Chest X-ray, PA view. Patient: 59 years old, sex F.
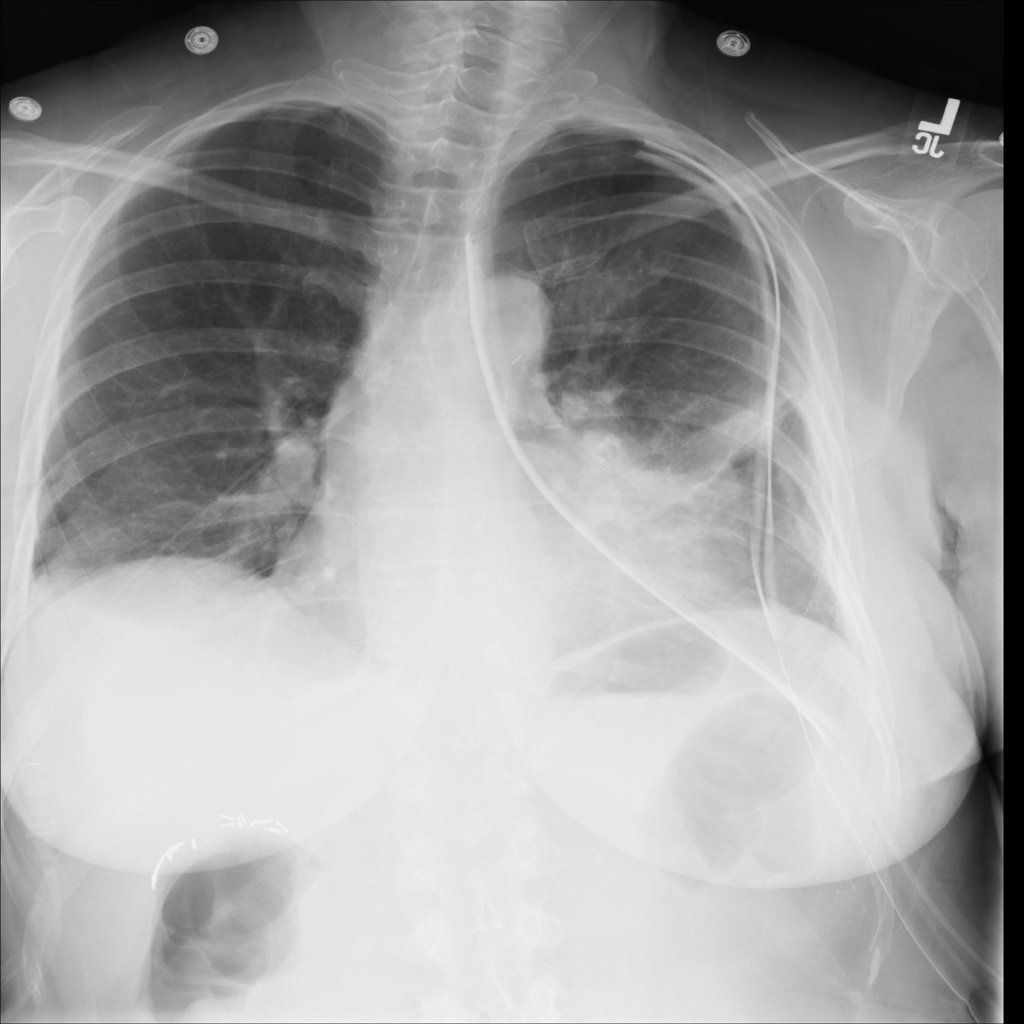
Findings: Atelectasis, Effusion, Pneumothorax